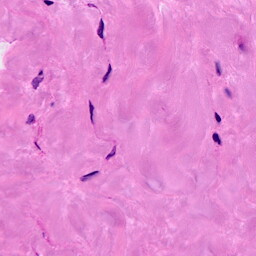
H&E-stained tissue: Breast